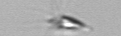
Label: Calciopappus